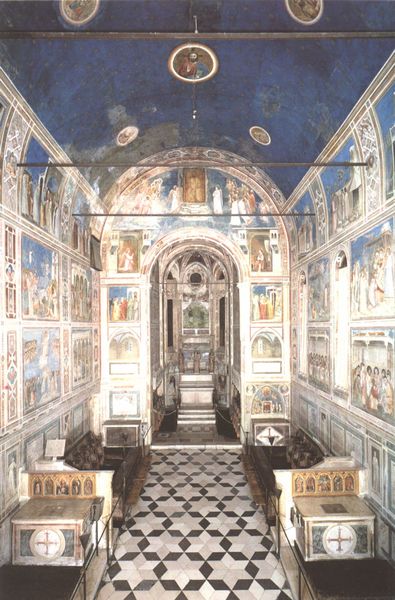
Titel: Arenakapelle / Scrovegni-Kapelle
Künstler: Giotto di Bondone
Standort: Padua, Arenakapelle (EU - I - Venetien)
Schlagwörter: blau, gott, weiß, grau, raum, schwarz, kirche, boden, gold, sessel, decke, sofa, saal, rundbogen, stufe, tor, foto, gang, kreuz, sterne, fliesen, flur, mosaik, altar, bänke, altarraum, kapelle, heilige, fresko, heilig, ikonen, giotto, padua, scrovegni, sternfliesen